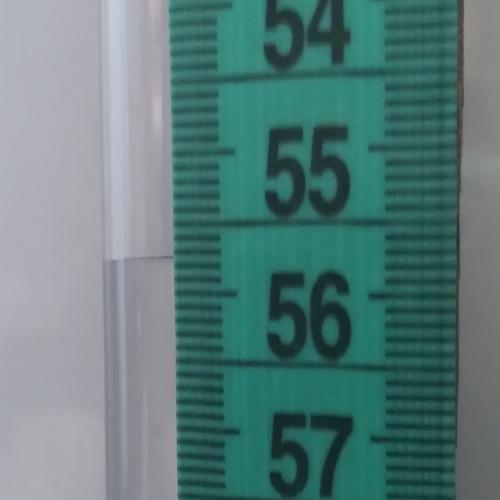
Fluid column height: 55.8 cm